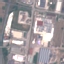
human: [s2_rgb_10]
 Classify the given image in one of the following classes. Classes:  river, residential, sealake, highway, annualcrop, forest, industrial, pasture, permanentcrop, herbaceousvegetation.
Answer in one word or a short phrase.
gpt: Industrial